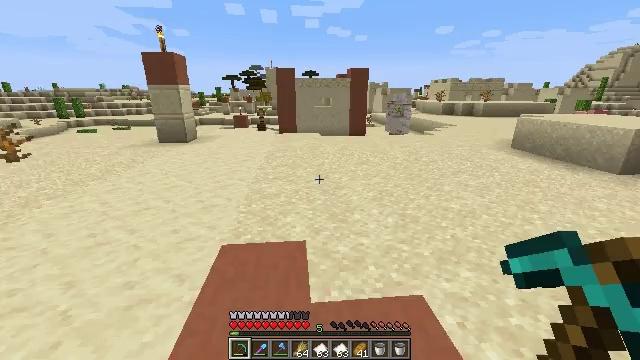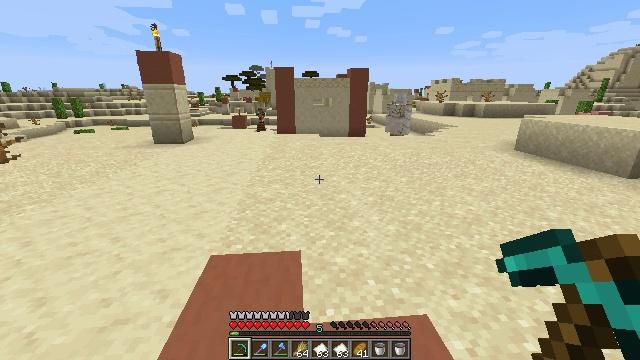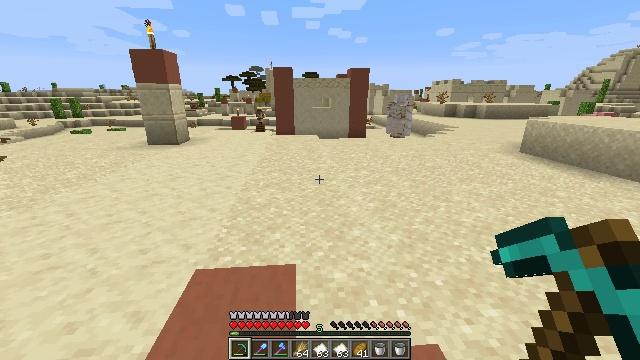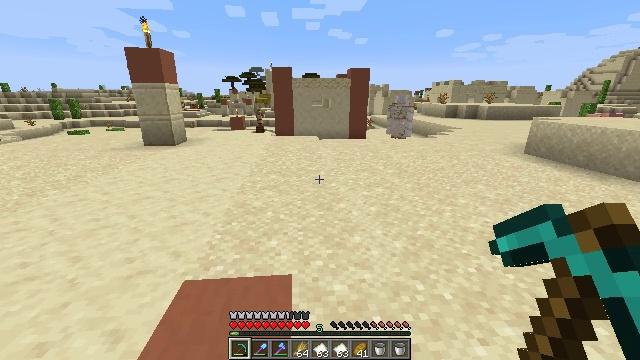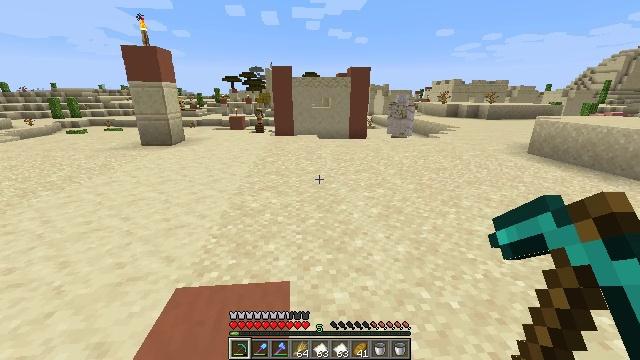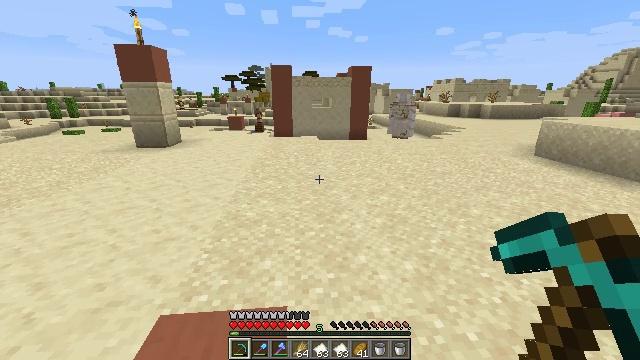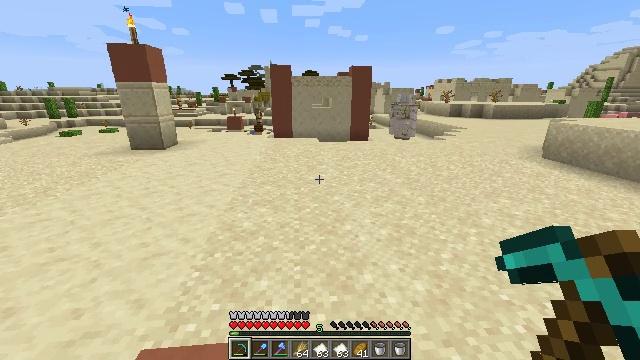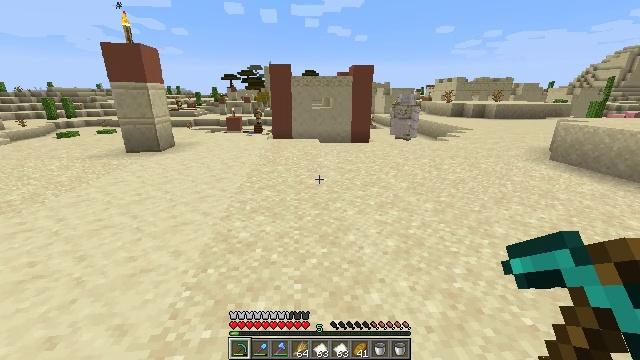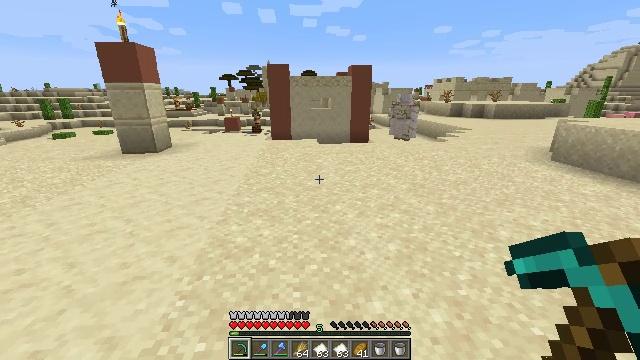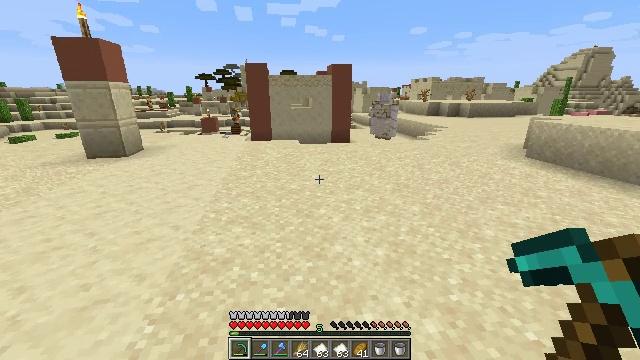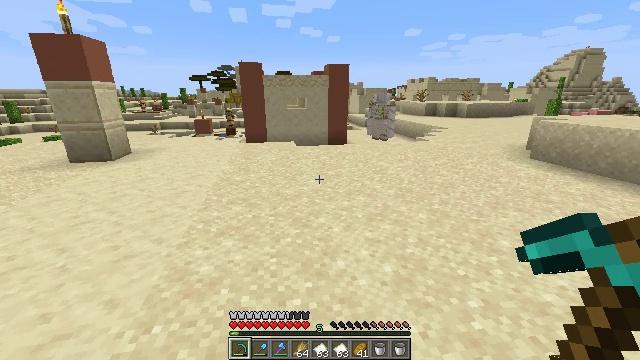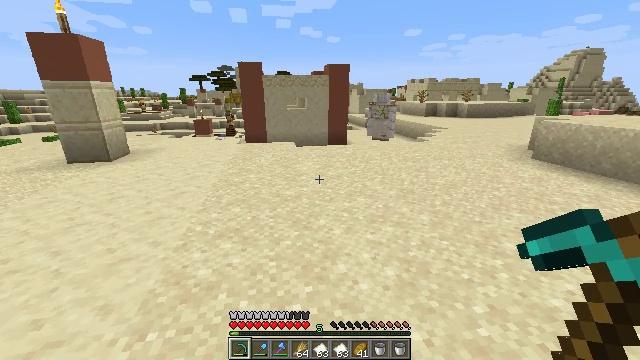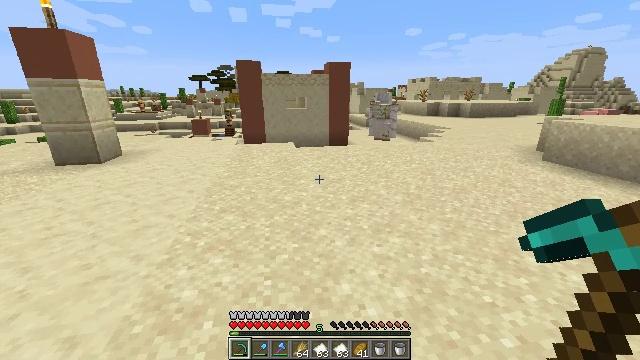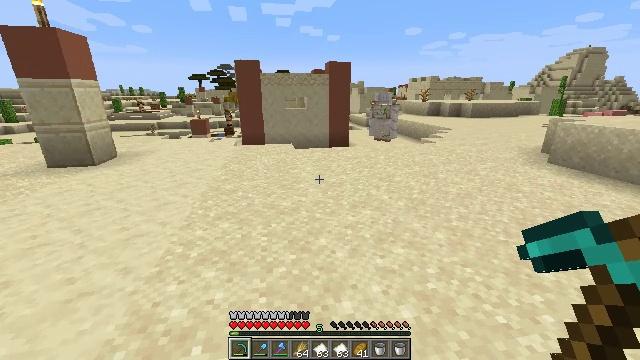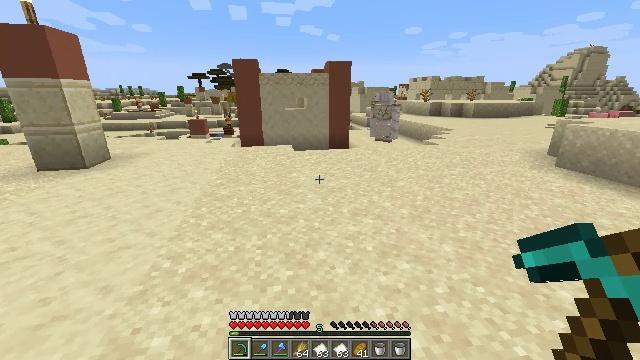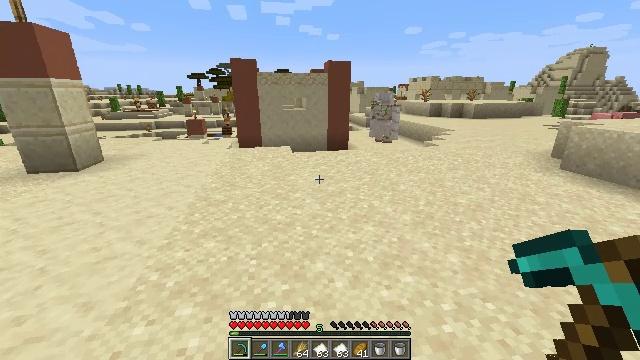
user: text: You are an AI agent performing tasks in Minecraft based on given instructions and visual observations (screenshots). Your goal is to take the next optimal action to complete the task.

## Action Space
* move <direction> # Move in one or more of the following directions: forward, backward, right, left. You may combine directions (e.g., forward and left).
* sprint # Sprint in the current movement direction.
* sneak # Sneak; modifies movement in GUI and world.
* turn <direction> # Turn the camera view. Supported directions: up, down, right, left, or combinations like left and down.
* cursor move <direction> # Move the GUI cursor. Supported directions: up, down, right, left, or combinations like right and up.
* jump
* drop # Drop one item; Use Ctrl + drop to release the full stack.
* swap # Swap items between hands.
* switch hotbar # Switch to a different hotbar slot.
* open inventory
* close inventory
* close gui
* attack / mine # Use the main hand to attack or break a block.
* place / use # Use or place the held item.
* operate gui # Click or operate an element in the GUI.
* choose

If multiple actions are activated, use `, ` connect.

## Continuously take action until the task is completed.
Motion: motion action
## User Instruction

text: Attack the hay block to get hay.
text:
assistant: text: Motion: move forward
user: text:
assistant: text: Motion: move forward
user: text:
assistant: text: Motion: move forward
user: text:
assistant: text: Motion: move forward
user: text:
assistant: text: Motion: move forward
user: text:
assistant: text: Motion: move forward
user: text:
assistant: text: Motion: move forward
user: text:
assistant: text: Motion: move forward
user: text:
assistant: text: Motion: move forward, turn right
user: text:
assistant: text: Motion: move forward
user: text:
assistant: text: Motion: move forward
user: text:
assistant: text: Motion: move forward
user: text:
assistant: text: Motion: move forward
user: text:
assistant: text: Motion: move forward
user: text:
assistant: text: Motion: move forward
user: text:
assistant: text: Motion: move forward
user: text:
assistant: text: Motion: move forward
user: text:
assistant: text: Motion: move forward
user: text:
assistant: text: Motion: move forward
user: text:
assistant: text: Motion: move forward
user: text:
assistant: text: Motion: move forward
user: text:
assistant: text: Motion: move forward
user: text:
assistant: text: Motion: move forward
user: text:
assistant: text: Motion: move forward
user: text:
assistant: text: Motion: move forward
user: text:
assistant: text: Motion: move forward
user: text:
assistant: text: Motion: move forward
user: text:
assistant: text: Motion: move forward
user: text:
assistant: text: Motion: move forward
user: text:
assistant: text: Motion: move forward